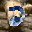
Label: 2